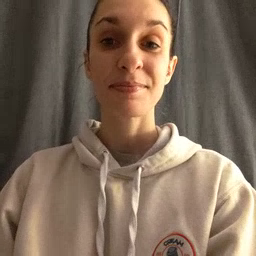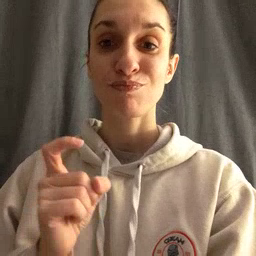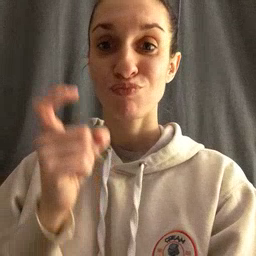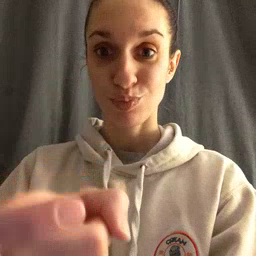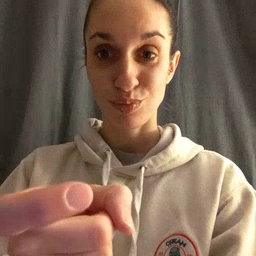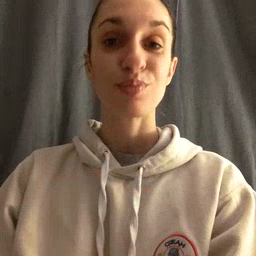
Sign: give